Question: Count the number of objects in the diagram.
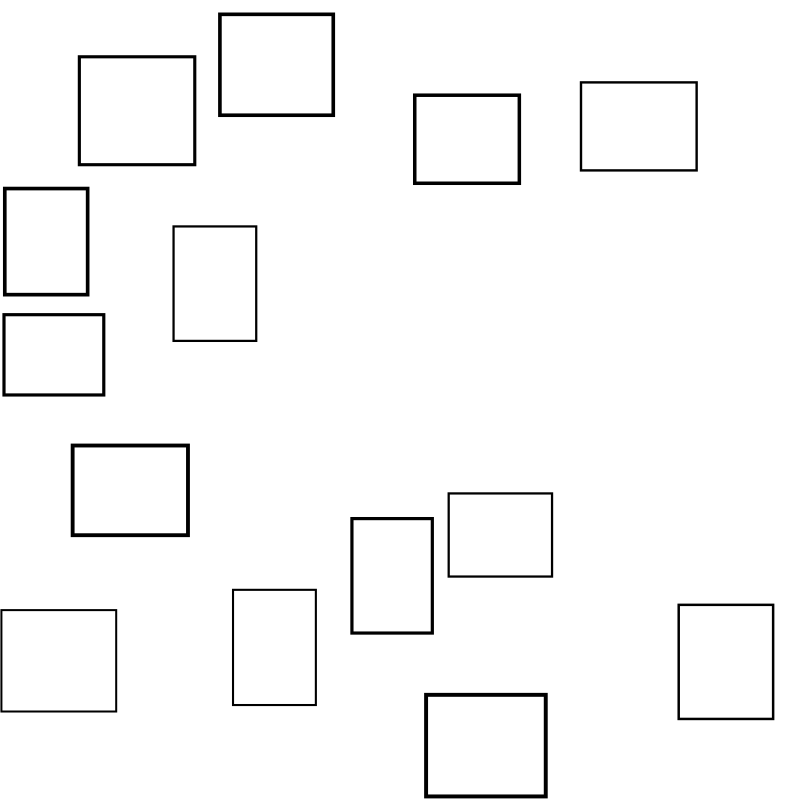
Answer: 14